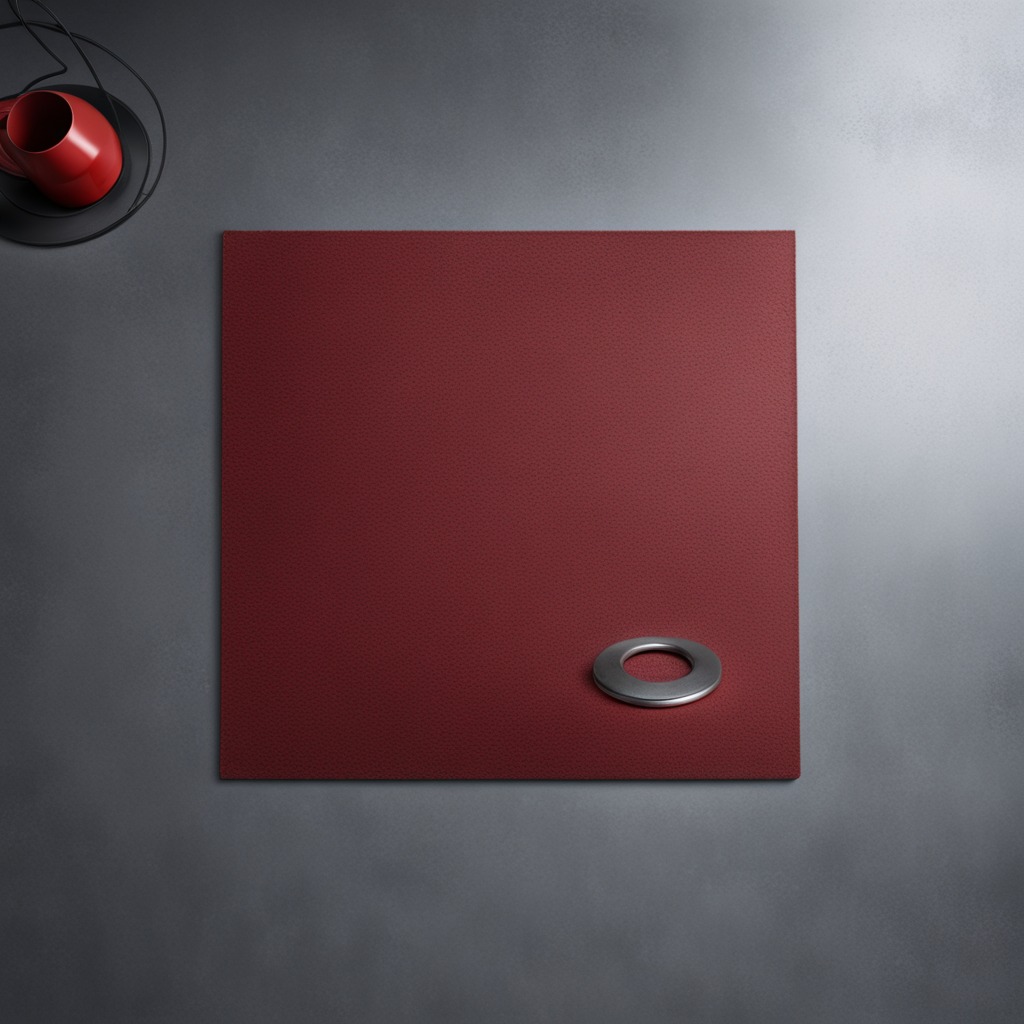
A flat metal washer lies on a clean granite tabletop covered with a red rubber mat inside a workshop under bright overhead lighting crisp shadows high clarity worn but beneath the mat